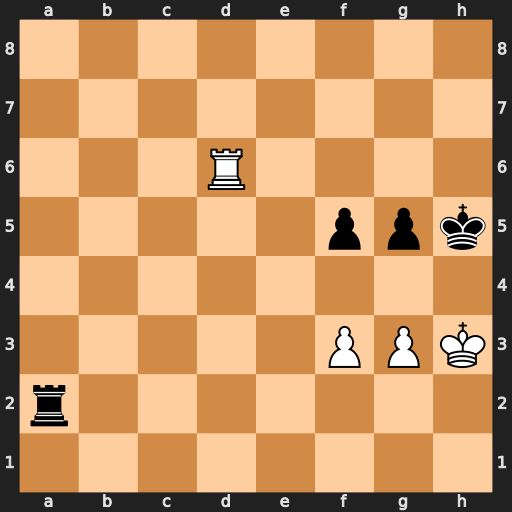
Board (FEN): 8/8/3R4/5ppk/8/5PPK/r7/8
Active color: w
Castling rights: -
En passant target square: -
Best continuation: g4+ fxg4+ fxg4#